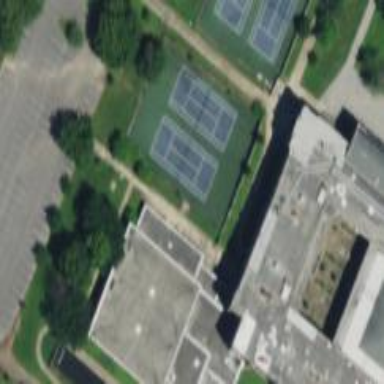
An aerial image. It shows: Tennis court on pitch.